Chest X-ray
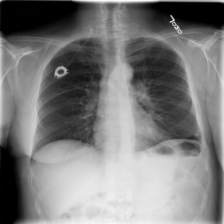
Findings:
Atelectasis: positive
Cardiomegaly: negative
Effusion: negative
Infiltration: negative
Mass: negative
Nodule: negative
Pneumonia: negative
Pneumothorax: negative
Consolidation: negative
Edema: negative
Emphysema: negative
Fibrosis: negative
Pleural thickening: negative
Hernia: negative